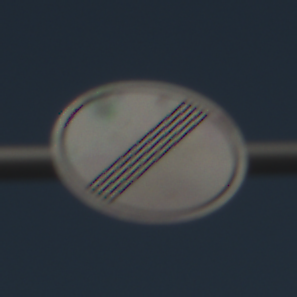
Verkehrszeichen: EndeSaemtlicherBegrenzungen
Umgebung: Outdoor, Special
Tageszeit: MorningAfternoon
Wetter: Clear
Licht: Natural
Jahreszeit: NotSpecified
Kontrast: HighContrast